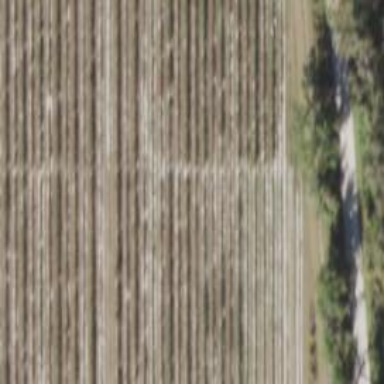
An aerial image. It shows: Plant nursery cultivating trees.